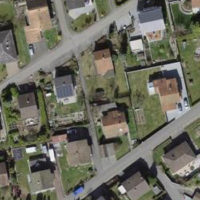
EUNIS habitat code: 54
Species observed at this site:
Plantago major
Menyanthes trifoliata